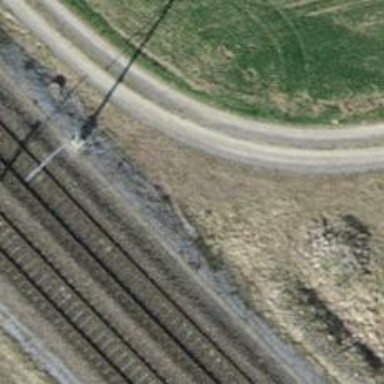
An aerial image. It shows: Track with grade2 pebblestone surface.